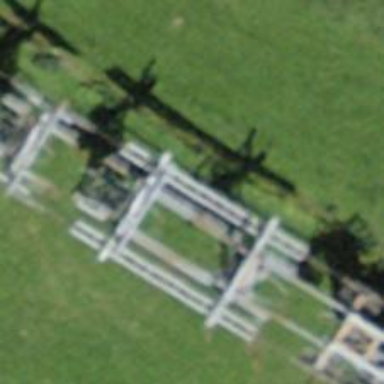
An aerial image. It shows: Pylon for aerialway.